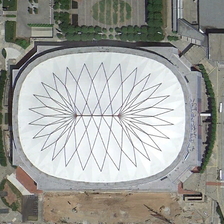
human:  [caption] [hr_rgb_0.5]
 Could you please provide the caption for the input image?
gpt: some green trees are near a white oval center building .

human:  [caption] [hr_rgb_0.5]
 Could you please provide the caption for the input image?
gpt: some green trees are near a white oval center building .

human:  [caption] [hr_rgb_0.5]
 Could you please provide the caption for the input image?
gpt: some green trees are near a white oval center building .

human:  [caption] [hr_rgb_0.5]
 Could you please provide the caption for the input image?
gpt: some green trees are near a white oval center building .

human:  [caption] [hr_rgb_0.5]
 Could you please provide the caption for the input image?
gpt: some green trees are near a white oval center building .